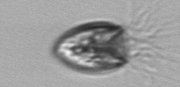
Label: Balanion